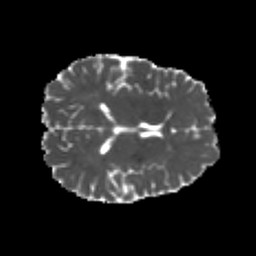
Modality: MD
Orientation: axial
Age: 20
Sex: female
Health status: healthy
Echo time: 0.074 s